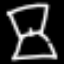
Label: hourglass